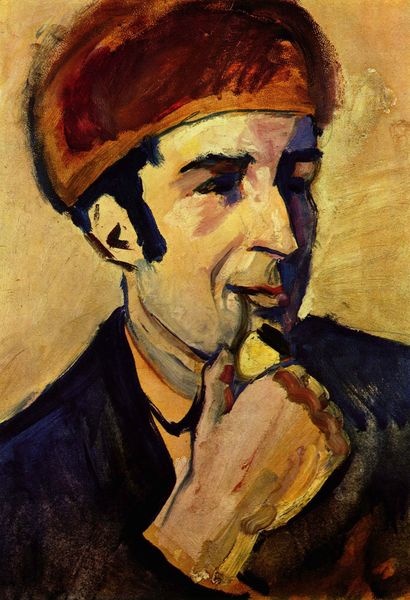
Titel: Porträt des Franz Marc
Künstler: August Macke
Standort: Berlin
Institution: Neue Nationalgalerie
Schlagwörter: blau, dunkel, gemälde, hand, haut, kopf, mann, schatten, cezanne, gelb, ocker, braun, bunt, daumen, finger, grau, haar, hintergrund, hut, licht, mund, nase, ohr, orange, schwarz, zeichnung, blick, obst, rot, beige, expressionismus, flächig, haube, hochformat, malerei, anzug, bart, hemd, jacke, kappe, mütze, wand, augen, gesicht, inkarnat, kragen, pelz, bildnis, hals, portrait, porträt, öl, pastos, auge, haare, mantel, pose, augenbrauen, brustbild, kinn, lippen, ohren, rosa, schultern, reiter, fell, kopfbedeckung, lächeln, wangen, ruhe, umrisse, lila, violett, van gogh, ausdruck, duktus, pfeife, rauchen, brauen, maler, wange, gedanken, nachdenken, hemdkragen, selbstporträt, wimpern, bauer, hell dunkel, denken, münchen, linie, künstler, mundwinkel, faust, schriftsteller, selbstbildnis, denker, koteletten, manschette, pinselstrich, franz, nasenloch, kotletten, ohrmuschel, stoppeln, selbstportrait, halbprofil, portät, rauchend, aufschläge, raucher, backe, haaransatz, fröhlich, pelzmütze, männerportrait, pelzkappe, pfeiffe, turban, faus, blauer reiter, aufschlag, scholle, tabak, komplementärkontrast, anzugjacke, franz marc, marc, unrasiert, bartlos, handrücken, haaare, hare, dreiviertelportrait, recht, ausstrahlung, pfeifenkopf, koteleten, kotelette, kottelletten, tschubukow